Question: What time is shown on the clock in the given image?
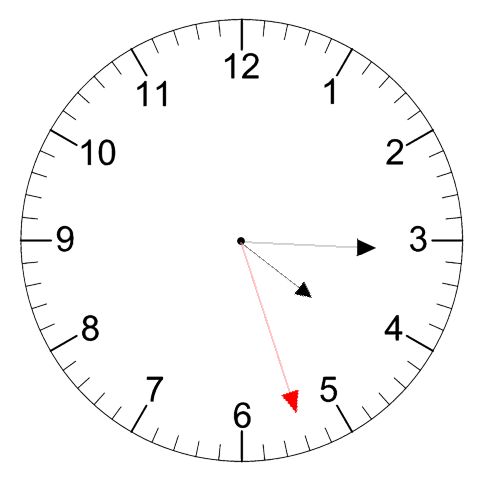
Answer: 04:15:27